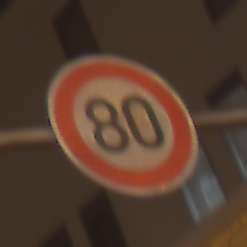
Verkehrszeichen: Geschwindigkeit80
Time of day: Night
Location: Outdoor (Urban)
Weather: Clear
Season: NotSpecified
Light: Artificial